Question: I would like to create a menu item with an embedded 'NSProgressIndicator', similar to the "Wi-Fi: Looking for Networks..." menu item of the Wi-Fi status menu:

I think that I will need to use the 'setView:' method as discussed at: <URL>. However, when I call 'setView:' and pass an 'NSProgressIndicator', only the 'NSProgressIndicator' is displayed.
How can the custom menu item view be created to get a similar result as the "Wi-Fi: Looking for Networks..." menu item of the Wi-Fi status menu?
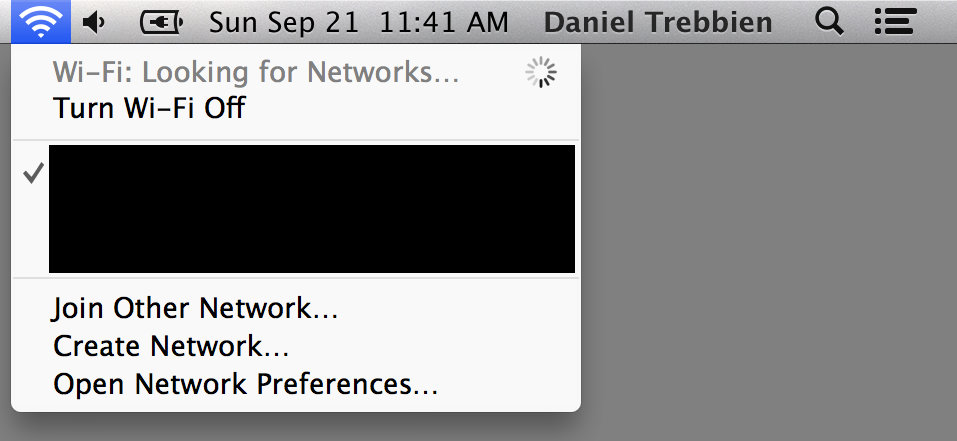
Answer: As noted in the document to which you linked:
> A menu item with a view does not draw its title, state, font, or other standard drawing attributes, and assigns drawing responsibility entirely to the view.
So, if you want your menu item to look like a normal menu item plus some other stuff, your view has to draw the normal menu item features in addition to the other stuff. So, you could set the menu item's view to a custom view. The progress indicator would be one subview of that custom view, but you would need other subviews for the other features. For example, a text field for the text of the menu item and an image view for a state indicator (if your item shows state).
You'll have to draw highlighting as the item is selected or tracked. You'll also have to do mouse tracking. Apple has some sample code which demonstrates various parts of this:
<URL>
<URL>
<URL>